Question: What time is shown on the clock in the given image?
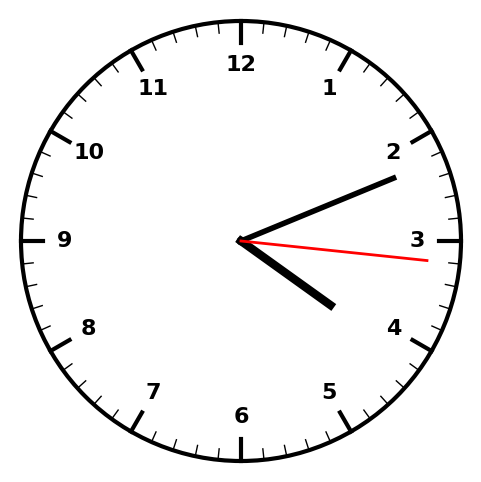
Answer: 04:11:16